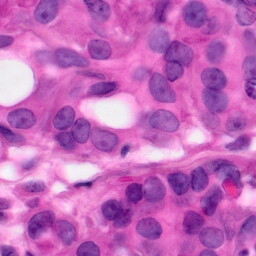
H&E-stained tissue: Pancreatic